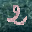
Label: 2